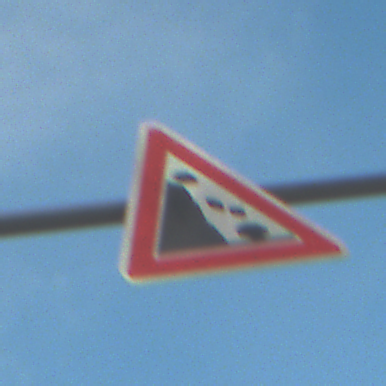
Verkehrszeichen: SteinschlagLinks
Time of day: MorningAfternoon
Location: Outdoor (Urban)
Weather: PartlyCloudy
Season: NotSpecified
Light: Natural